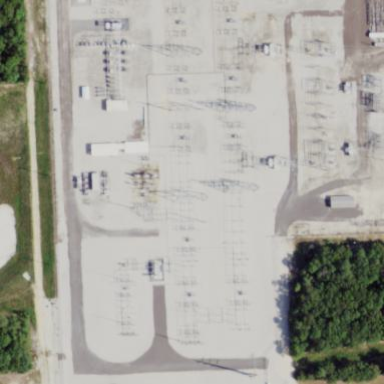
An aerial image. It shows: Power substation enclosed by fence.